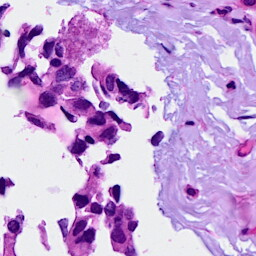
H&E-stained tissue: Breast